Question: I have such Excel data:

I want to find records in ColumnA which do not exist in ColumnB.
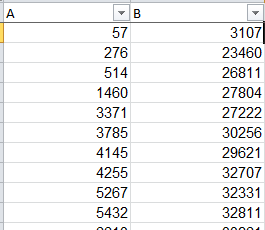
Answer: Assuming your data starts in Row1 please try:
'''
=IFERROR(MATCH(A1,B:B,0),"#")
'''
in Row1 and copy down to suit. '#' indicates the corresponding row's ColumnA value is not found in ColumnB. A number indicates the row in ColumnB that matches the ColumnA value for the row the value appears in.